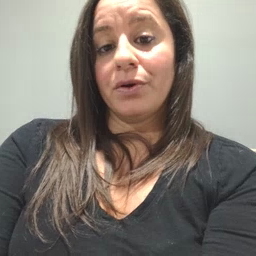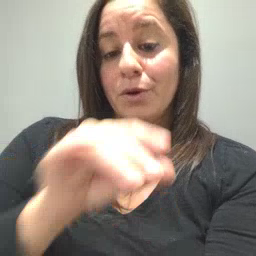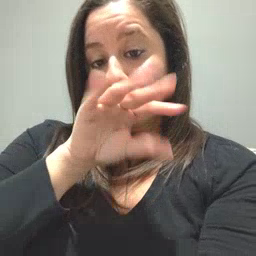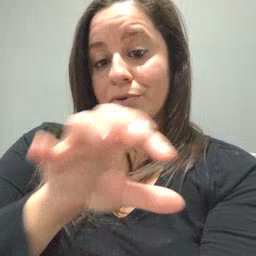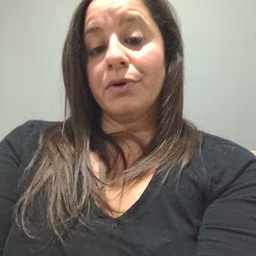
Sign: blow